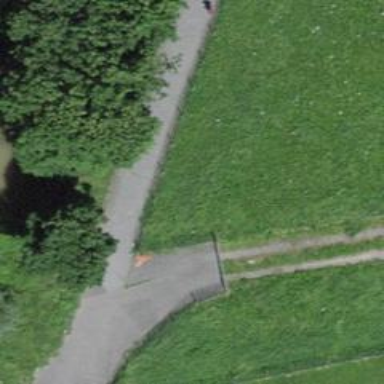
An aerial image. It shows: Cycle barrier.